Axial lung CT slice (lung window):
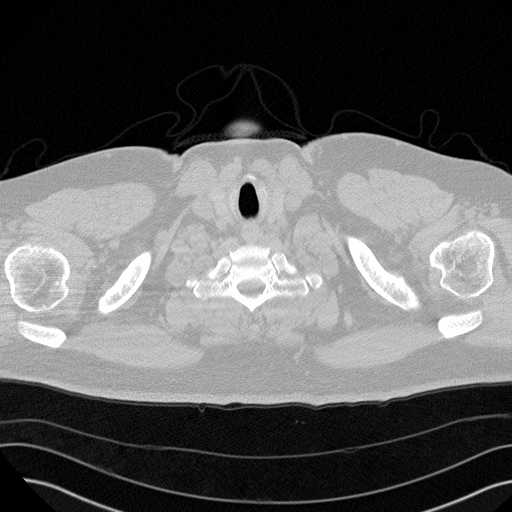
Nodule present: no